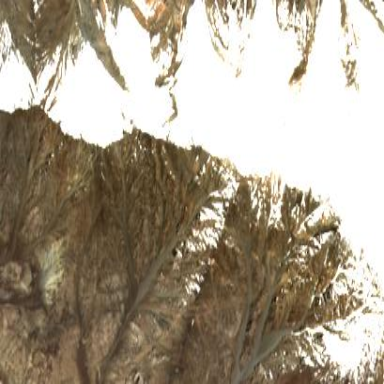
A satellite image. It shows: Majestic glacier in the distance.